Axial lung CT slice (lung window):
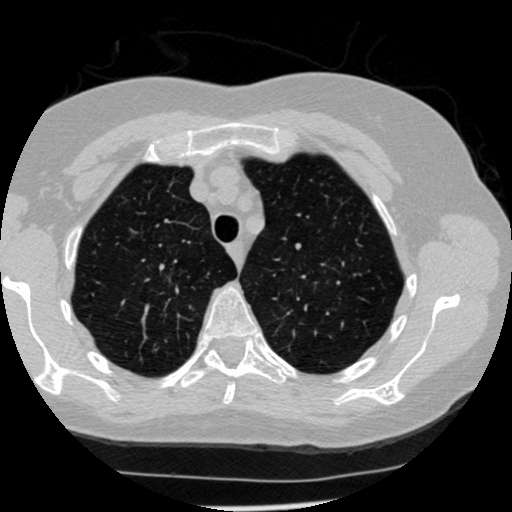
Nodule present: no